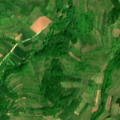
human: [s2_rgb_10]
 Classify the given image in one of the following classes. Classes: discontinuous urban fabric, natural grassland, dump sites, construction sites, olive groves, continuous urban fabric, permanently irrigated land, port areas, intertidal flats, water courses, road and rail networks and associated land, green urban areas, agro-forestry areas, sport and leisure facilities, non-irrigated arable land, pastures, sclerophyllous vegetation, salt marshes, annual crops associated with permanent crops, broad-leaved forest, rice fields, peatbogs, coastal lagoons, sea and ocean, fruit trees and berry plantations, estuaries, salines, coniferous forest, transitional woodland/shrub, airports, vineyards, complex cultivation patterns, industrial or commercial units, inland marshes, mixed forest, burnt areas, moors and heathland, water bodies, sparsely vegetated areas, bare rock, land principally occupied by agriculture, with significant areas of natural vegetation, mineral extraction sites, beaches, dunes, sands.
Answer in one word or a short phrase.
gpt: complex cultivation patterns, land principally occupied by agriculture, with significant areas of natural vegetation, broad-leaved forest, transitional woodland/shrub